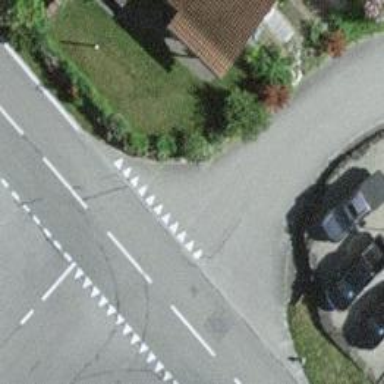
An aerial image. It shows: Road with "give way" sign.